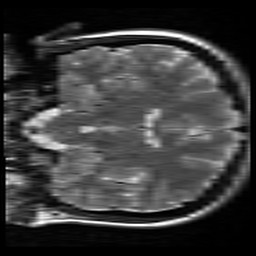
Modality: T2w
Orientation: coronal
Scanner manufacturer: siemens
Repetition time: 3.9 s
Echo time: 0.076 s